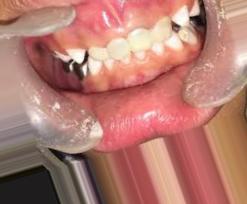
Condition: Caries